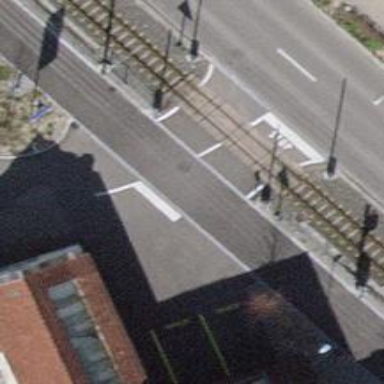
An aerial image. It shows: Railway level crossing.